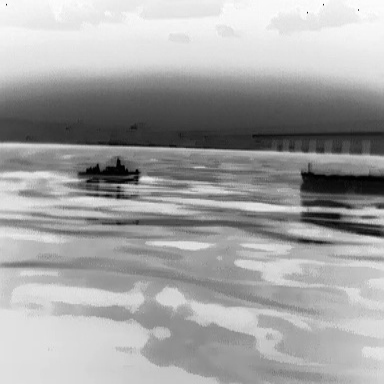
There are two objects shown in the infrared image, including a warship, and a liner.